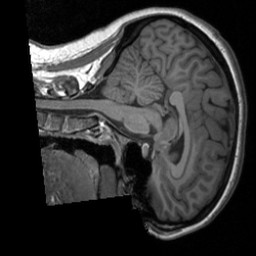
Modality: T1w
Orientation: sagittal
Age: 23
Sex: female
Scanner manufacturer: siemens
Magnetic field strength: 3 T
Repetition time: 1.9 s
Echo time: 0.00226 s